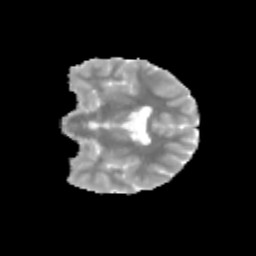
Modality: MD
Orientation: coronal
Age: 11
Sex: male
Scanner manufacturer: siemens
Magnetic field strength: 3 T
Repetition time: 3.8 s
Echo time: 0.07 s